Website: bh-photo
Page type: payment
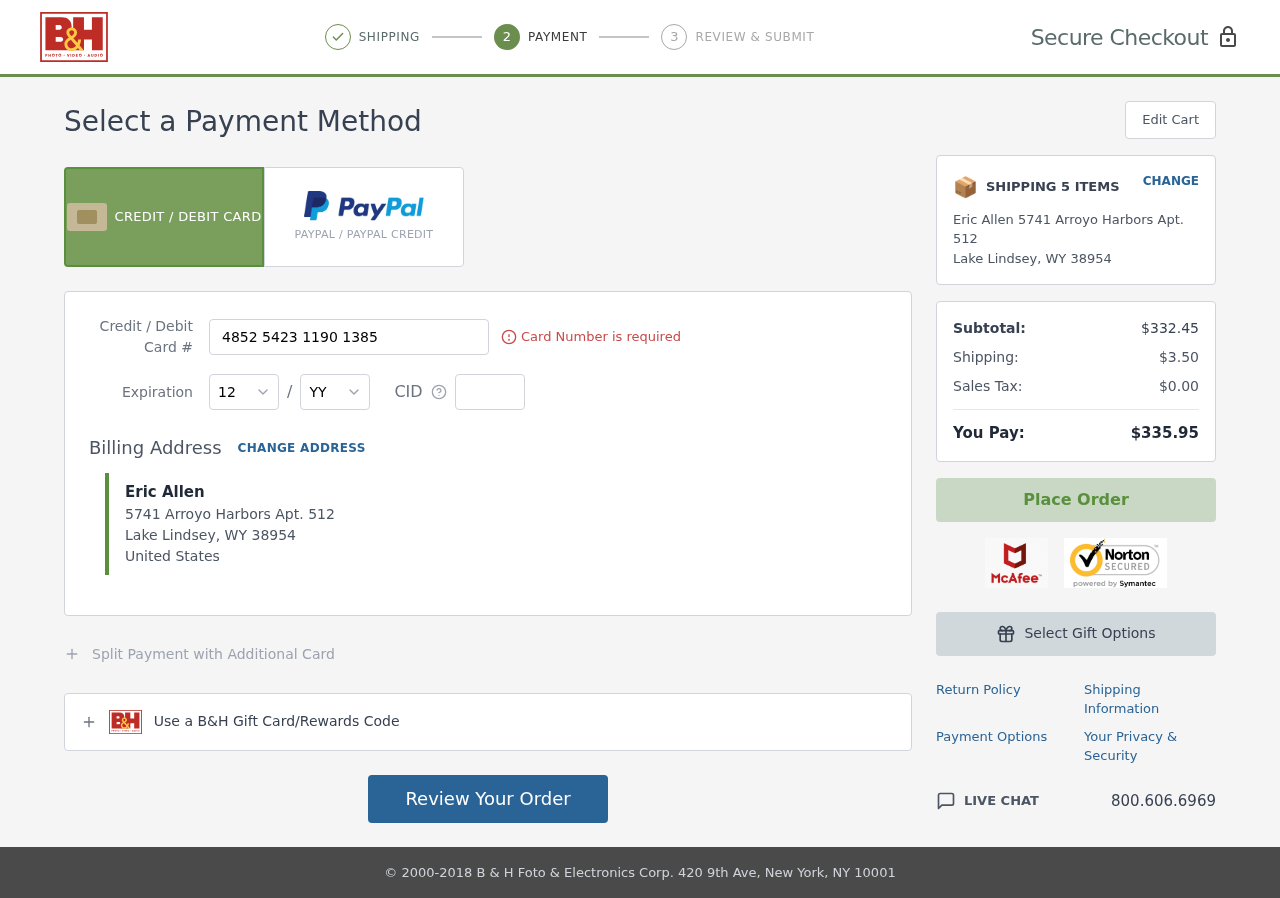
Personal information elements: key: PII_CARD_CVV
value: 285
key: PII_CARD_EXPIRY_MONTH
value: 12
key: PII_CARD_EXPIRY_YEAR
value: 26
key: PII_CARD_NUMBER
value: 4852 5423 1190 1385
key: PII_CITY
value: Lake Lindsey
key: PII_COUNTRY
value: United States
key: PII_FULLNAME
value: Eric Allen
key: PII_POSTCODE
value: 38954
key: PII_STATE_ABBR
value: WY
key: PII_STREET
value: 5741 Arroyo Harbors Apt. 512
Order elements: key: ORDER_NUM_ITEMS
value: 5
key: ORDER_SUBTOTAL
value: $332.45
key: ORDER_SHIPPING_COST
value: $3.50
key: ORDER_TAX
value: $0.00
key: ORDER_TOTAL
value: $335.95